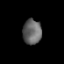
Tissue: prostate
Cell type: T cells
Senescence score: 0.3467
Nuclear area (px): 462
Mean DAPI intensity: 100.433